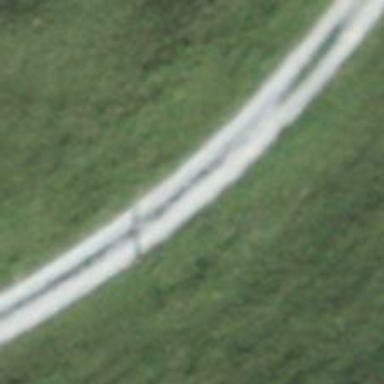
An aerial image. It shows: Track with grade2 tracktype.